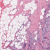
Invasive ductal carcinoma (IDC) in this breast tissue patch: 1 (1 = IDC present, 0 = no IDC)